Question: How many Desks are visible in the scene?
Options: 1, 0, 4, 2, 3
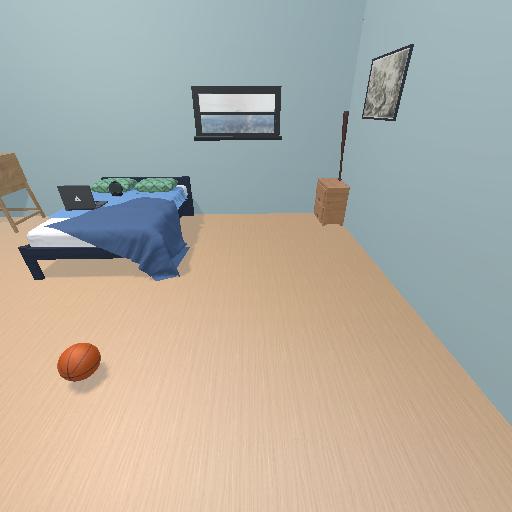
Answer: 1